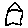
Label: house